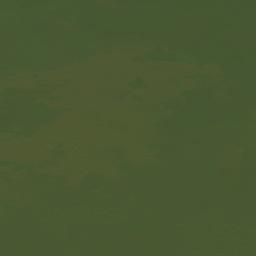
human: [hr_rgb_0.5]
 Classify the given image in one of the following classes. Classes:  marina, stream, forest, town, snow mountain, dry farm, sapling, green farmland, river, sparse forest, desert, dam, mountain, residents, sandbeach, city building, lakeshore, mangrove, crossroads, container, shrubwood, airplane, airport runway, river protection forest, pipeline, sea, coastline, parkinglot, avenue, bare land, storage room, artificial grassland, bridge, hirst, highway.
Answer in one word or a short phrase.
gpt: sea